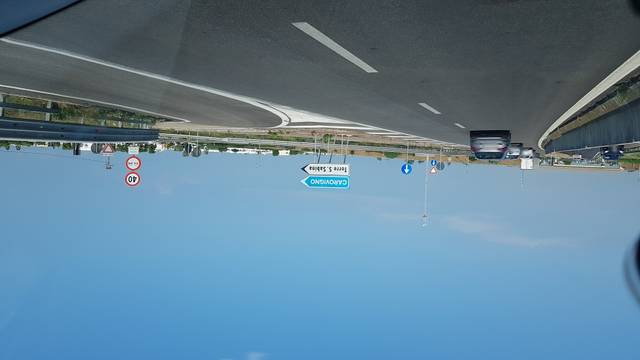
Region: Italy
Coordinates: 40.751, 17.701